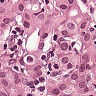
Metastatic tissue present: yes